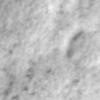
Label: no_change